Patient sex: F
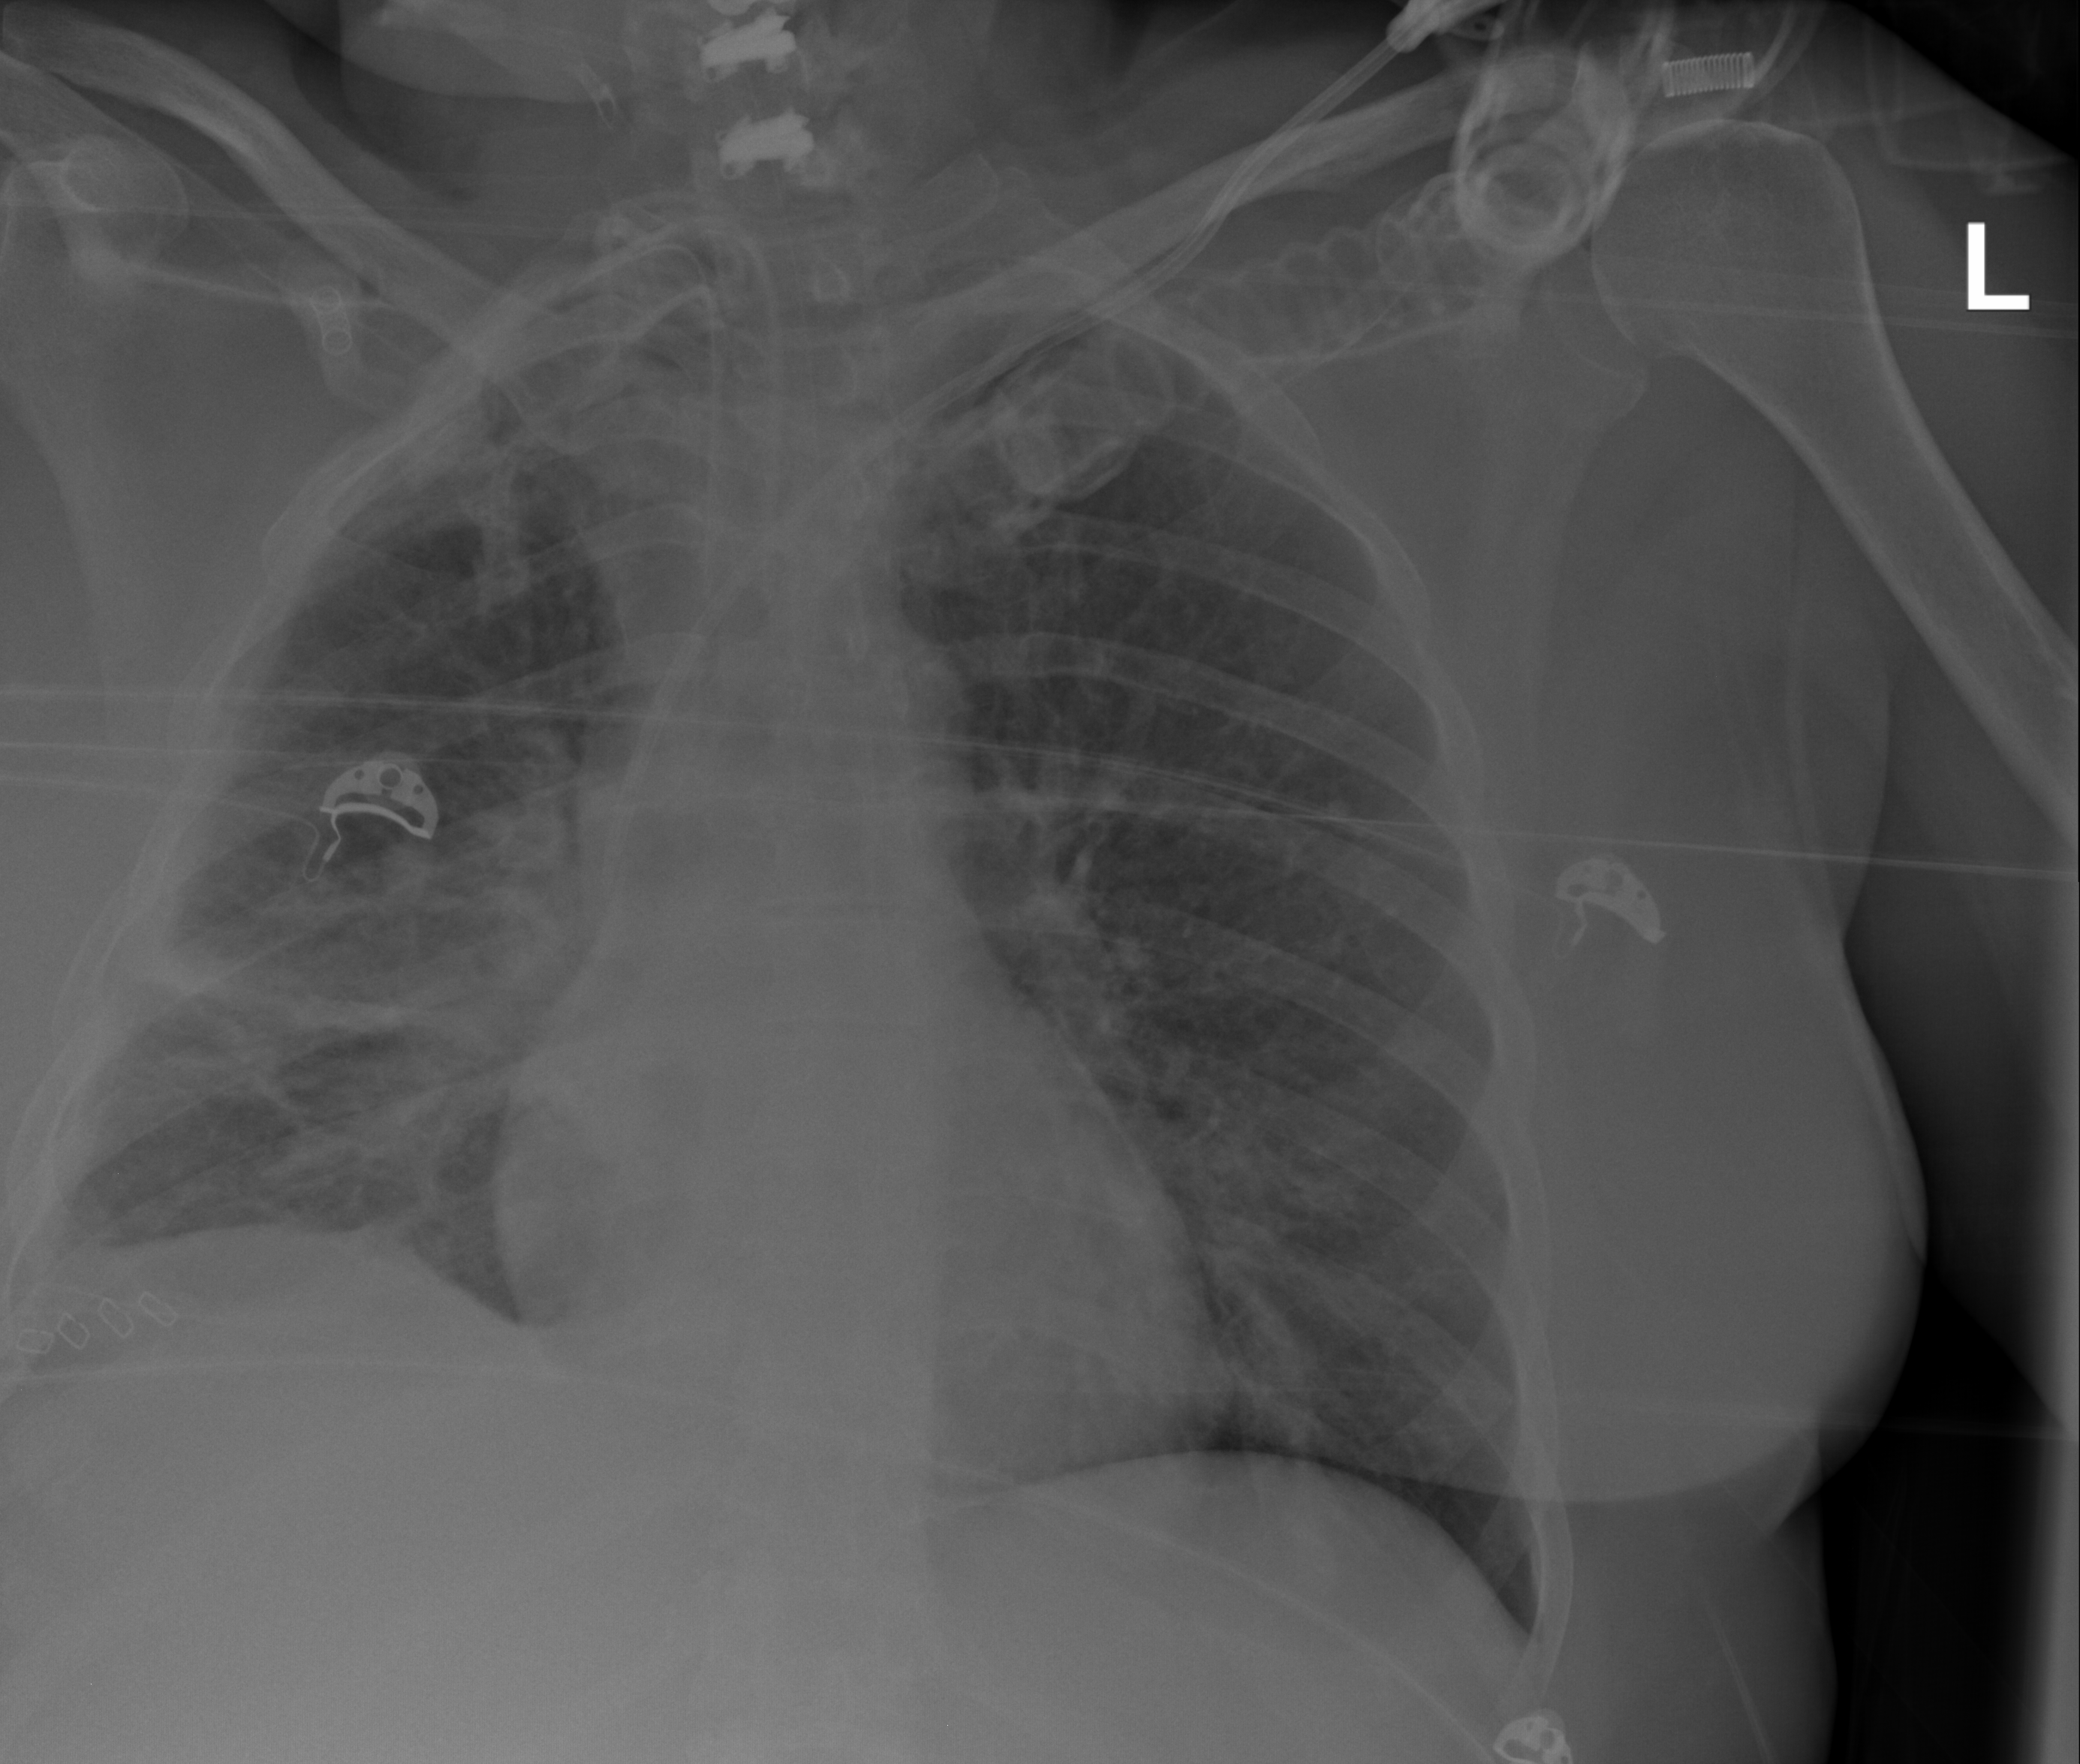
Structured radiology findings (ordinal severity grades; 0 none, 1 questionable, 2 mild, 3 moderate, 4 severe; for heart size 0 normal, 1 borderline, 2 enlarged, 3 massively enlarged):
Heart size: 0
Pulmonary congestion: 0
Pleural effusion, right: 0
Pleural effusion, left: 0
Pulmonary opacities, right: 2
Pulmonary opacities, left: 0
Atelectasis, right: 2
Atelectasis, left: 0